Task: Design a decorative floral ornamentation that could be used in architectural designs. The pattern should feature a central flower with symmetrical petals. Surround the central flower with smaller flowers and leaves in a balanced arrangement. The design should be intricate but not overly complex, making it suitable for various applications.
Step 1382:
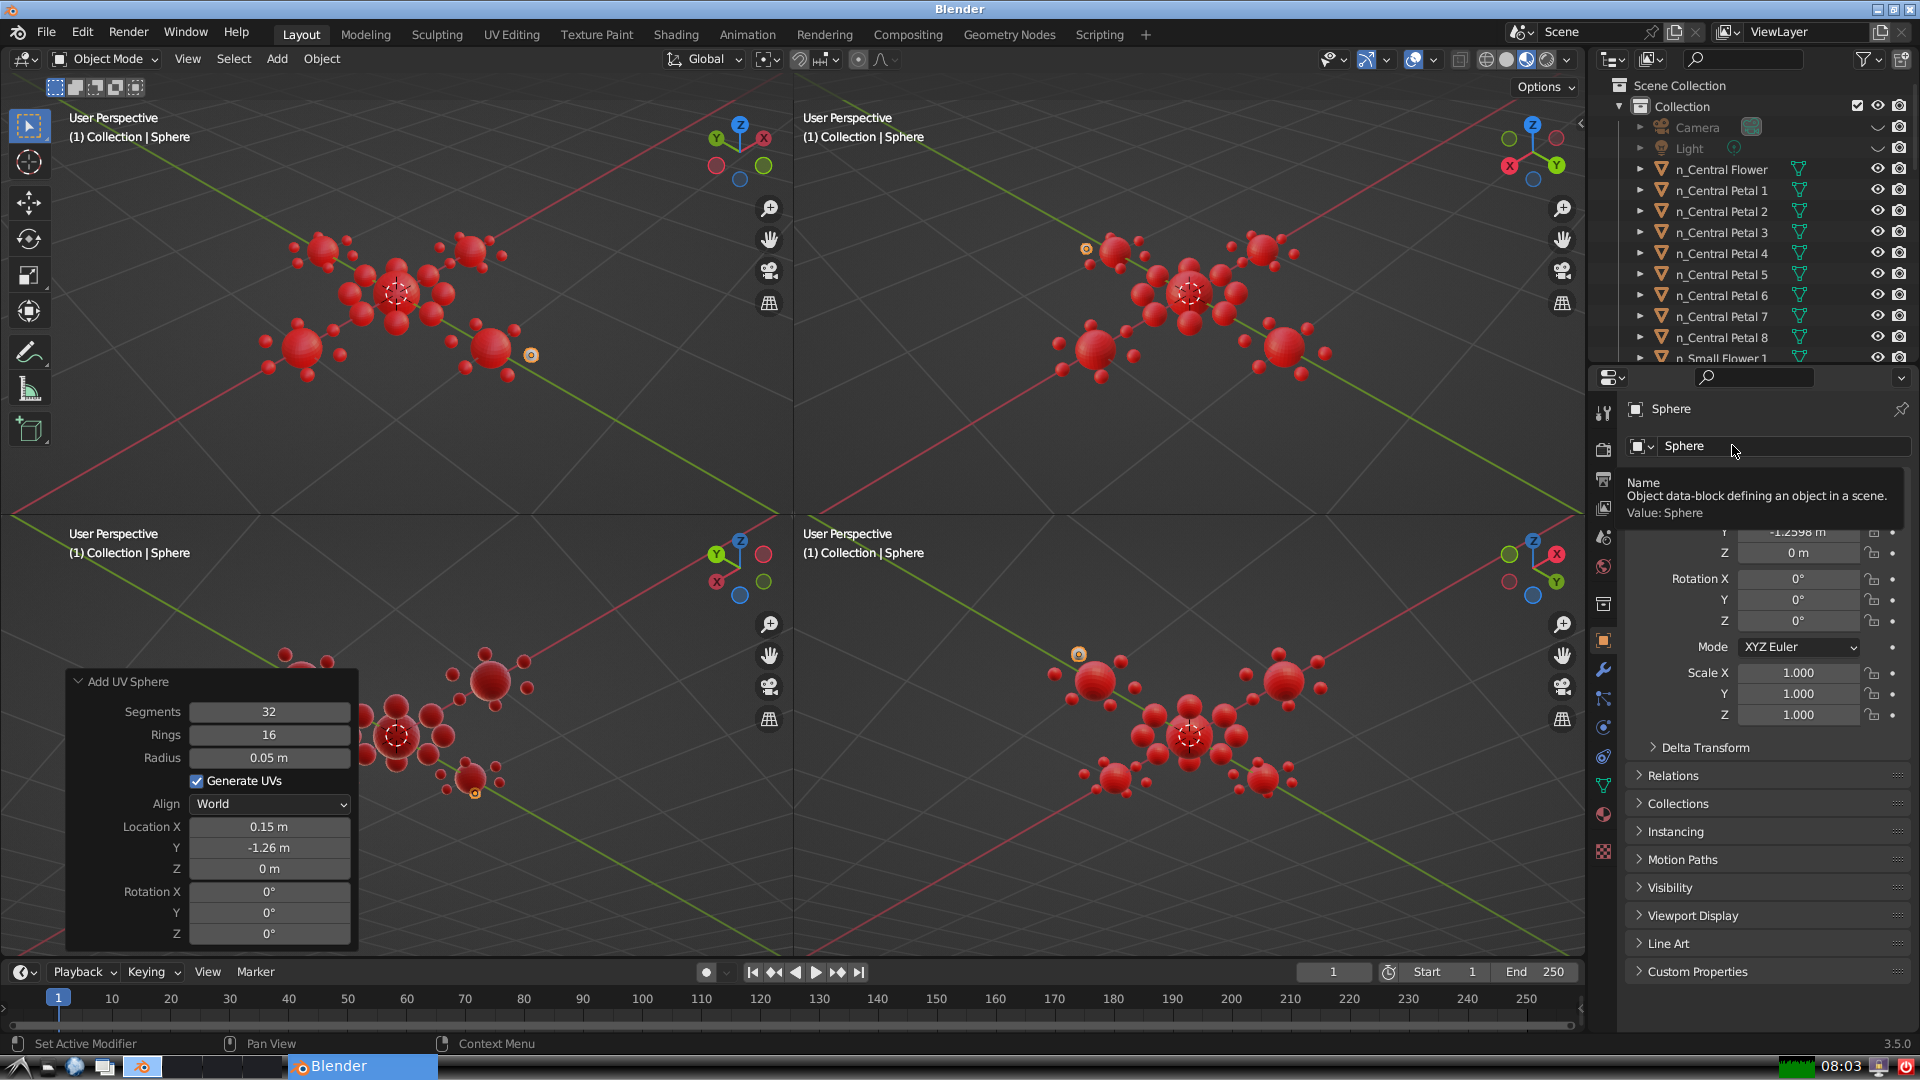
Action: click: no